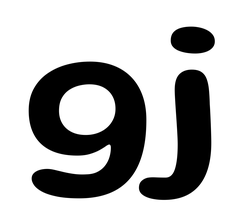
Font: Gluten_Medium